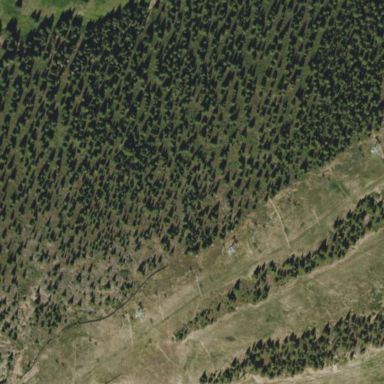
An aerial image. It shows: Evergreen woodland with needle-leaved trees.